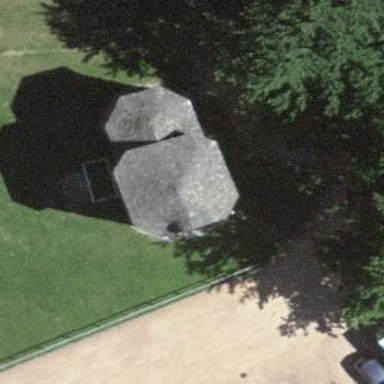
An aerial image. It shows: Historic chapel serving as place of worship.